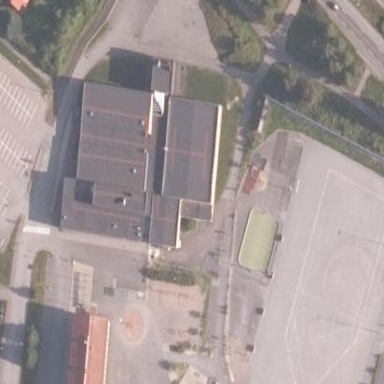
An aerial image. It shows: Building that is part of sports center dedicated to swimming activities.